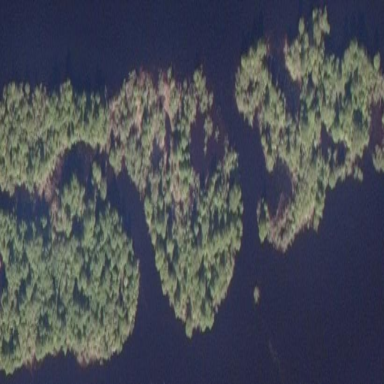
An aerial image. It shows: Islet.